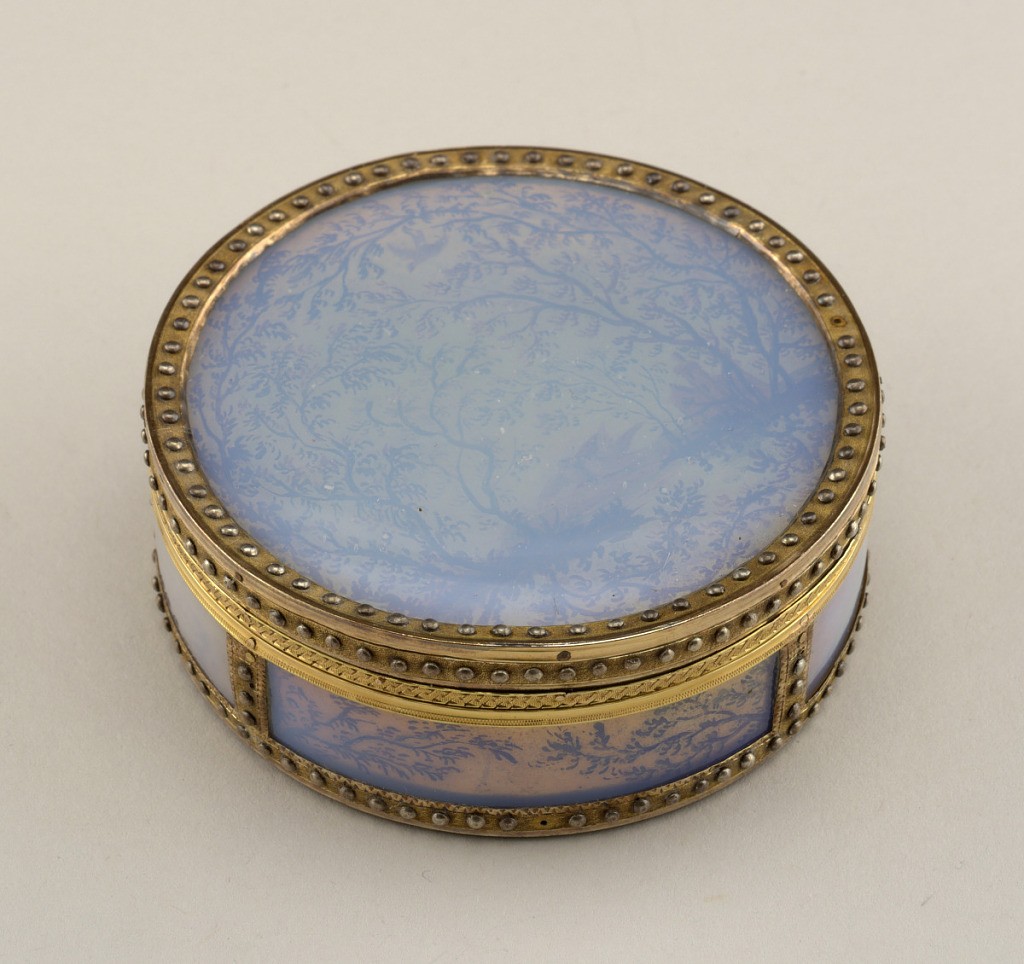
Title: Circular snuff box
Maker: Claude-Pierre Pottier, French, active 1778 - 1806
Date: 1779
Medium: Stamped and rolled gold, cut opalescent glass, metallic foil
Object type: Circular snuff box
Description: Circular, with detachable cover; gold, the cover, sides and base decorated with silhouette landscapes of trees and birds painted in puce color on silver foil under enamel; matte gold borders studded with small silver bosses; lined with silver foil stamped to simulate engine-turning, under amber-colored horn.